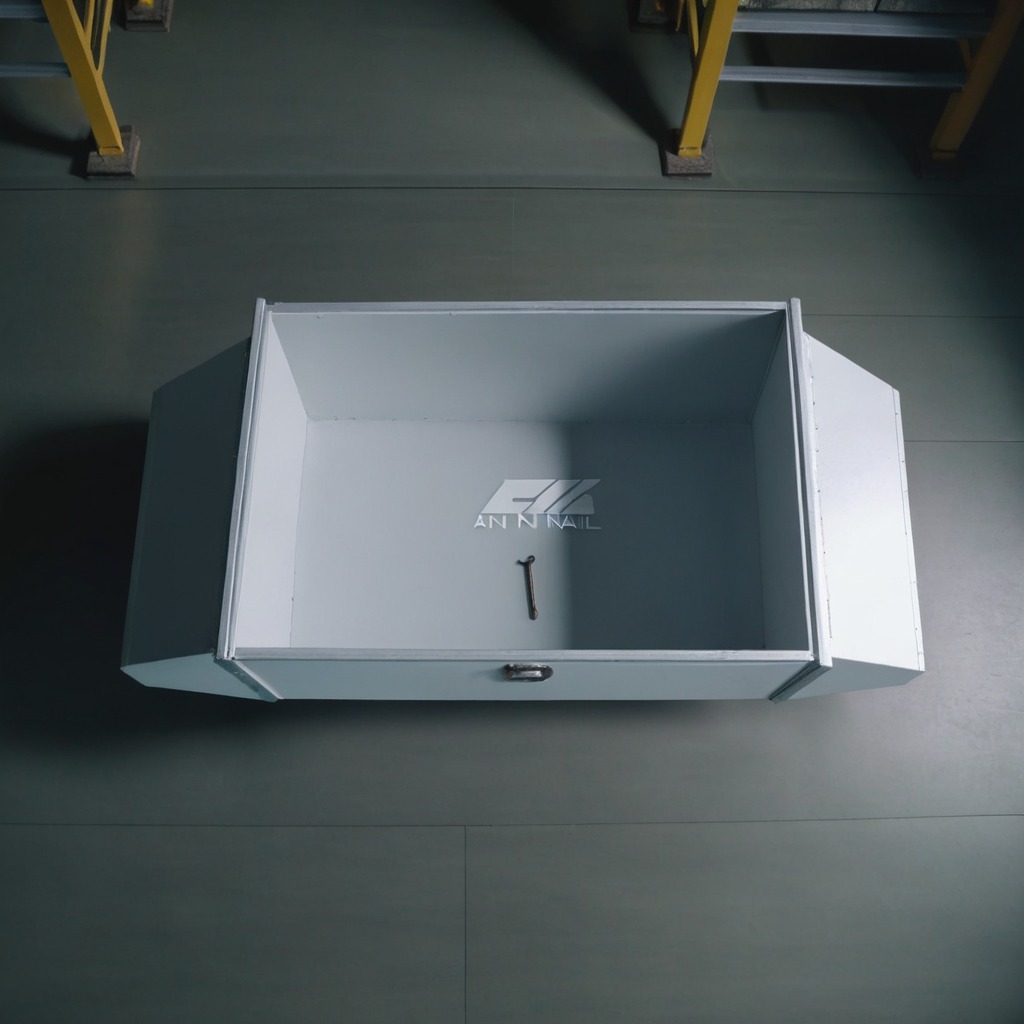
A nail lying on a toolbox surface in an airplane hangar workshop 8K.